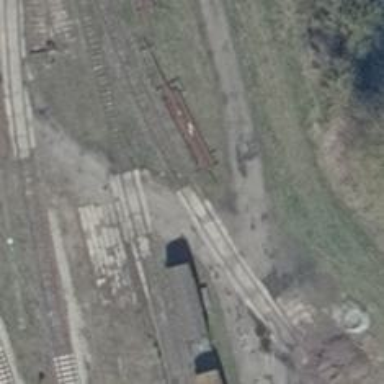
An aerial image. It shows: Railway spur service.